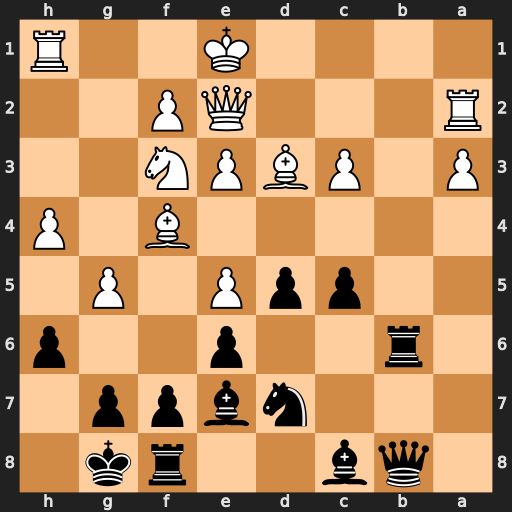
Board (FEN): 1qb2rk1/3nbpp1/1r2p2p/2ppP1P1/5B1P/P1PBPN2/R3QP2/4K2R
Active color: b
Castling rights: K
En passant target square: -
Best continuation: Rb1+ Bxb1 Qxb1+ Qd1 Qxa2